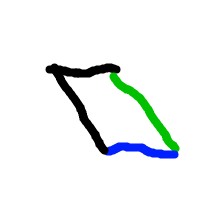
Shape: parallelogram